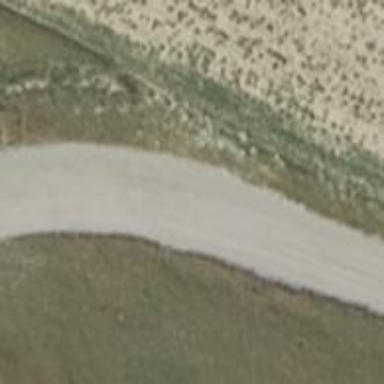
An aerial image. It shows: Track with grade 2 gravel surface.